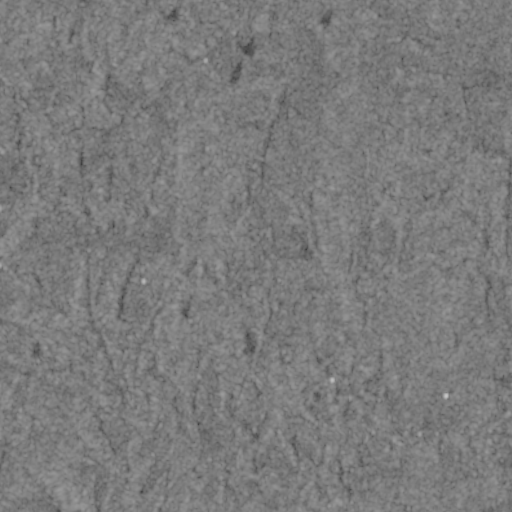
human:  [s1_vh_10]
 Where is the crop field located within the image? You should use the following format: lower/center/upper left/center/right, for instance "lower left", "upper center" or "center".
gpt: The crop field is located in the lower right of the image.
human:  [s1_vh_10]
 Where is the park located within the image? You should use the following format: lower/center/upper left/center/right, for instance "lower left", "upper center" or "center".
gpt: The park is located in the lower right of the image.
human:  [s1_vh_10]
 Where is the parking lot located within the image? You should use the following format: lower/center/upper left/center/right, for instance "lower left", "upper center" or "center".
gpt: The parking lot is located in the lower right of the image.
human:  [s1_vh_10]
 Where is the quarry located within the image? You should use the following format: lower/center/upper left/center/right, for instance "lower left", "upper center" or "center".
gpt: There is no quarry in the image.

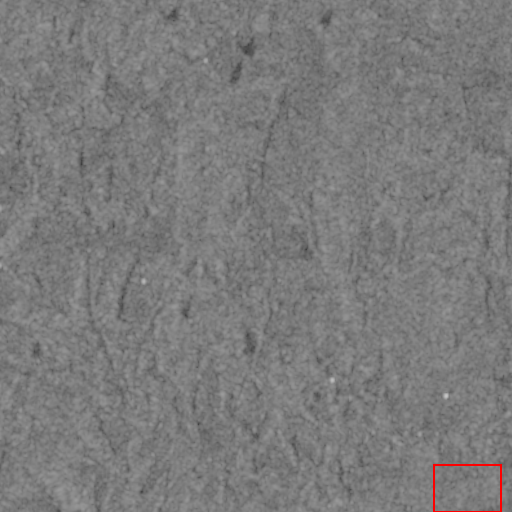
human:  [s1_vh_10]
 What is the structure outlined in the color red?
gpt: The structure outlined in red is a crop field.
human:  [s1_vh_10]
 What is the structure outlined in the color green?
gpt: There is no green outline.